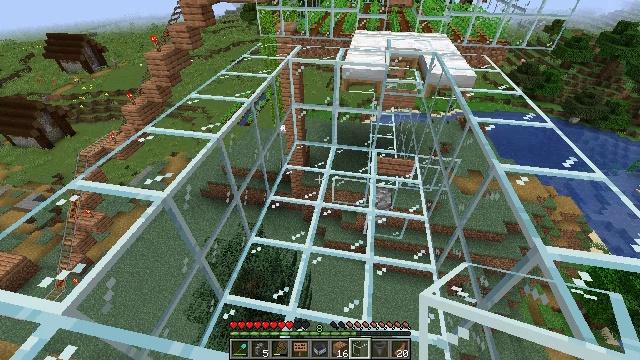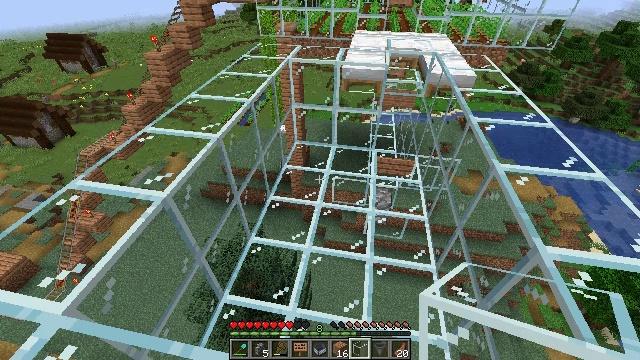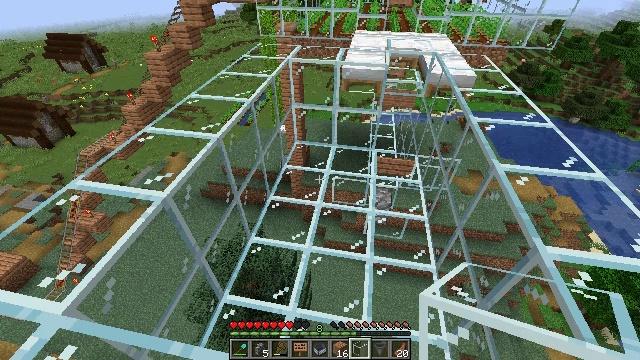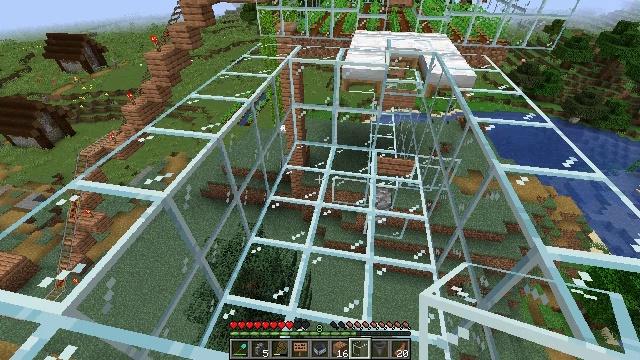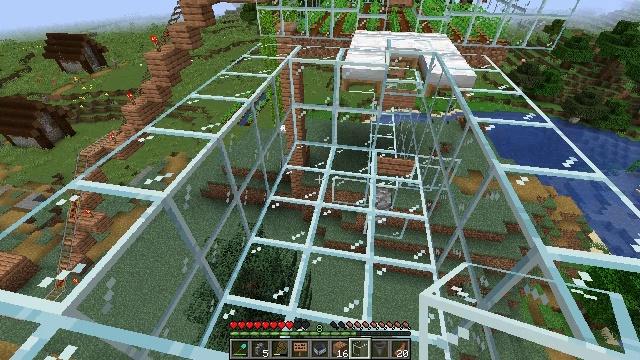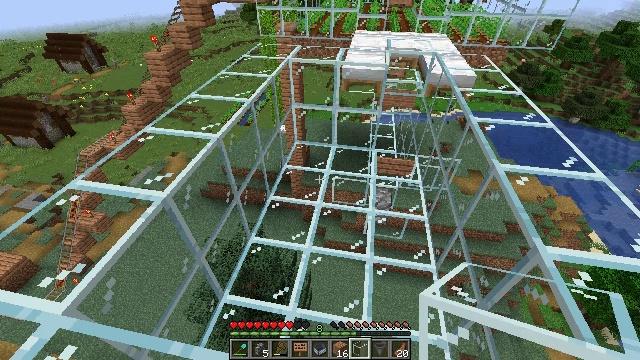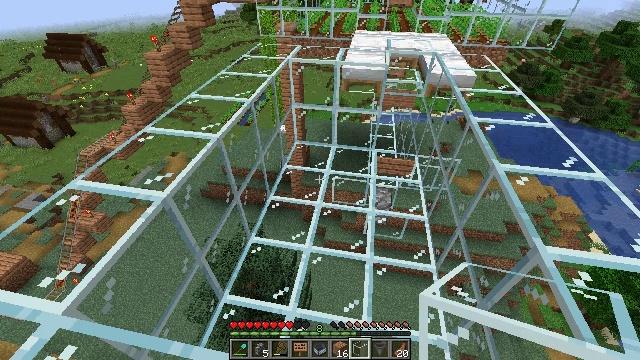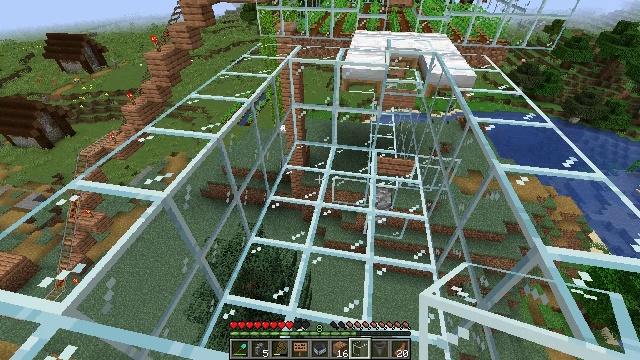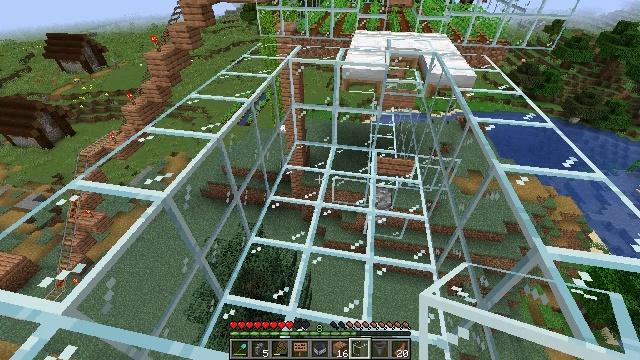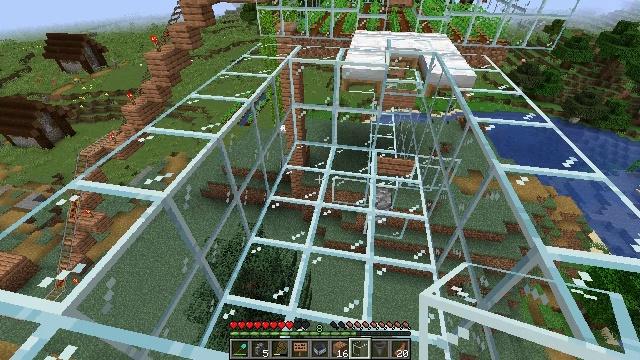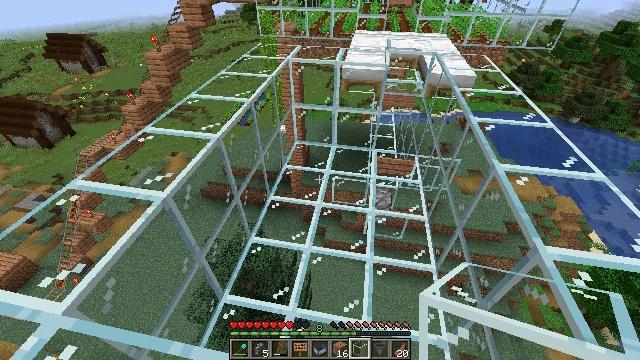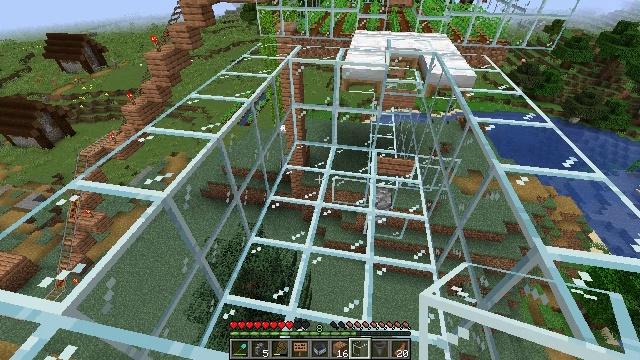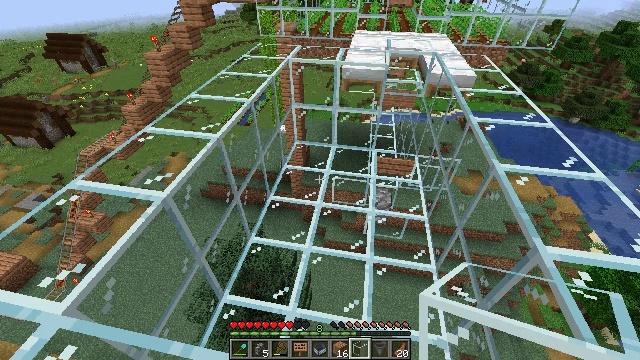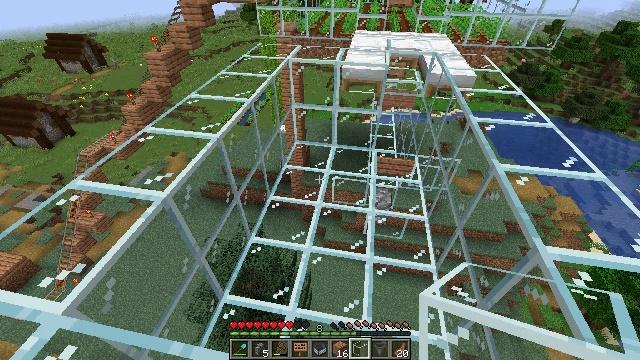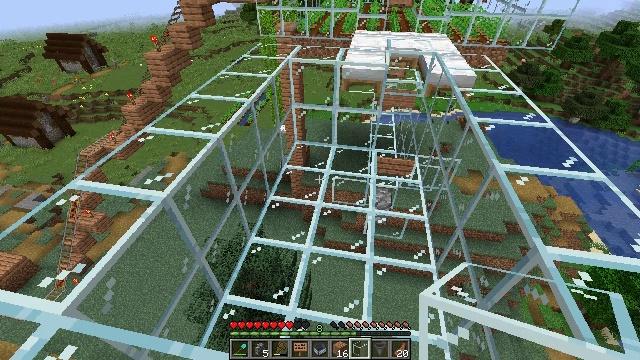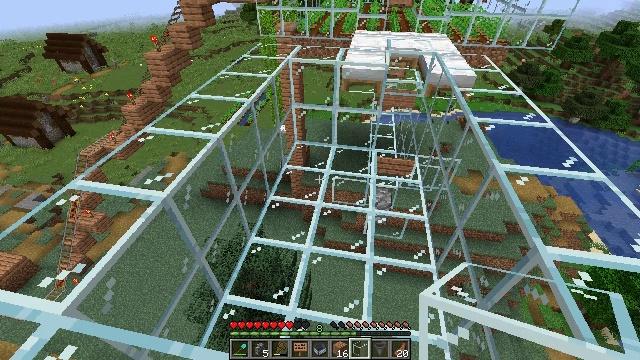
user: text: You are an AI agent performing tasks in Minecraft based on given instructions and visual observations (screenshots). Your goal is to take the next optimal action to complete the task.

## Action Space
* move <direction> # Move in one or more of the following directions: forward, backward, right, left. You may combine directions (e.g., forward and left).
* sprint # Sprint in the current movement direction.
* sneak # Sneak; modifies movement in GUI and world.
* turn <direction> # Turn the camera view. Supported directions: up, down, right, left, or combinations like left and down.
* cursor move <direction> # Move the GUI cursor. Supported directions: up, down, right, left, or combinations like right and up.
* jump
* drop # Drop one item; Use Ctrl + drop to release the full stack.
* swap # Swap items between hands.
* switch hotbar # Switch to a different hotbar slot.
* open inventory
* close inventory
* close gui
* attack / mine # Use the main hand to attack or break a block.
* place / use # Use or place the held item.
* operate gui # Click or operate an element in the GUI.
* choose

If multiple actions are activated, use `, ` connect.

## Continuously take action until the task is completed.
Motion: motion action
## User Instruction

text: Break the jungle planks to recycle them.
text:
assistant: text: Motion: no_op
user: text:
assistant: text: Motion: no_op
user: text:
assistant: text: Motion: no_op
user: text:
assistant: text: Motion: no_op
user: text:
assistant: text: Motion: no_op
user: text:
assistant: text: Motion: no_op
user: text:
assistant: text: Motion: no_op
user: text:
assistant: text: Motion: no_op
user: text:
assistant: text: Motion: no_op
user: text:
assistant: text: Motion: no_op
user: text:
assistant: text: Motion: no_op
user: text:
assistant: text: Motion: no_op
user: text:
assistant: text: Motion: no_op
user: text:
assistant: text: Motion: no_op
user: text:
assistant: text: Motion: no_op
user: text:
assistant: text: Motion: no_op
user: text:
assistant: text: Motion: no_op
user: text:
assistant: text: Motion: no_op
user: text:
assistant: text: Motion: no_op
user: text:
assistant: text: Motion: no_op
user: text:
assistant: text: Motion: no_op
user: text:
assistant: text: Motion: no_op
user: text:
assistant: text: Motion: no_op
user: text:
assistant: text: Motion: no_op
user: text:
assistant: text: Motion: no_op
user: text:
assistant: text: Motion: no_op
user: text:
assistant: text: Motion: no_op
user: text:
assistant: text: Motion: no_op
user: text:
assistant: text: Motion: no_op
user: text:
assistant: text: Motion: no_op